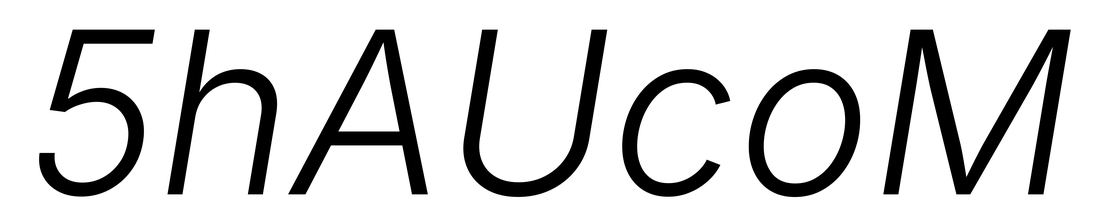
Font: Inter-Italic_Light_Italic